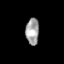
Tissue: skin
Cell type: Others
Senescence score: 0.2497
Nuclear area (px): 342
Mean DAPI intensity: 162.462